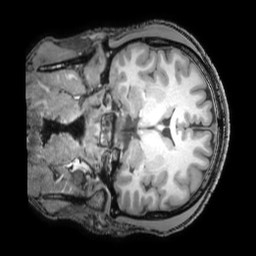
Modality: T1w
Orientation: coronal
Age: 21
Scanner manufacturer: philips
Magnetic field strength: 3 T
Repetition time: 0.007 s
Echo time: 0.003501 s